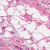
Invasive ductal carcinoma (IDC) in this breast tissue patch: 0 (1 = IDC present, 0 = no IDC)